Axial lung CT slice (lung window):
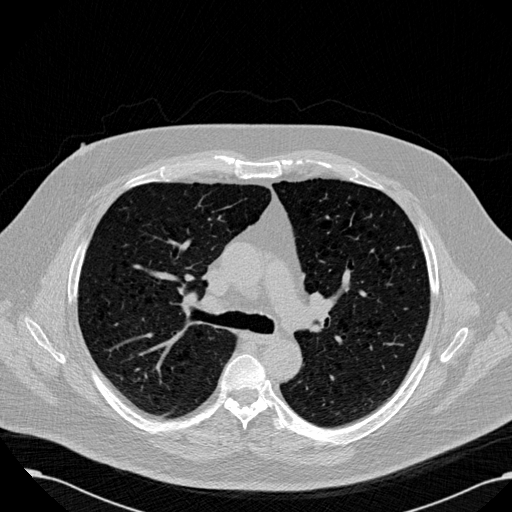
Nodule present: no